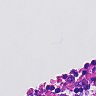
Metastatic tissue present: no